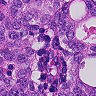
Metastatic tissue present: yes